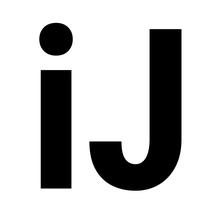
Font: Roboto_Condensed_Bold